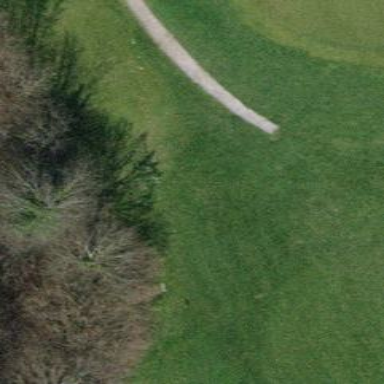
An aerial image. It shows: Grassy area designated as golf tee.